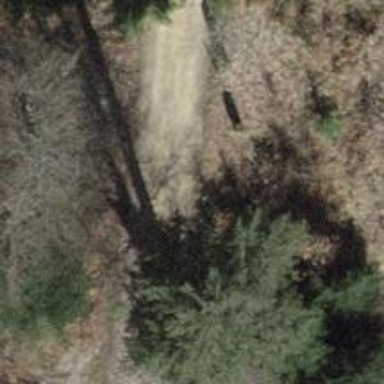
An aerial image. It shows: Unpaved track road with grade3 tracktype.